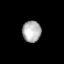
Tissue: prostate
Cell type: T cells
Senescence score: 0.2833
Nuclear area (px): 392
Mean DAPI intensity: 175.849